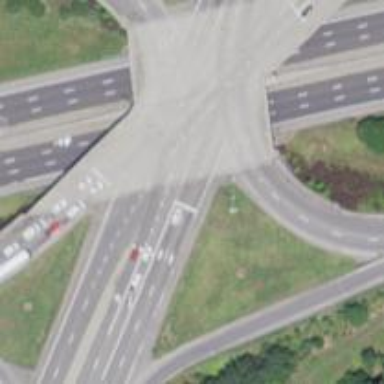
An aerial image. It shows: Asphalt bridge on motorway link within junction.